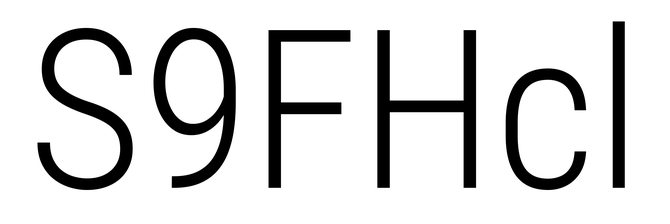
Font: Roboto_Condensed_Light